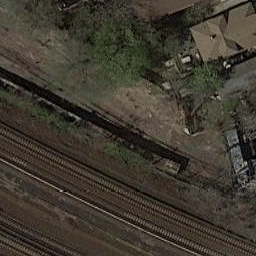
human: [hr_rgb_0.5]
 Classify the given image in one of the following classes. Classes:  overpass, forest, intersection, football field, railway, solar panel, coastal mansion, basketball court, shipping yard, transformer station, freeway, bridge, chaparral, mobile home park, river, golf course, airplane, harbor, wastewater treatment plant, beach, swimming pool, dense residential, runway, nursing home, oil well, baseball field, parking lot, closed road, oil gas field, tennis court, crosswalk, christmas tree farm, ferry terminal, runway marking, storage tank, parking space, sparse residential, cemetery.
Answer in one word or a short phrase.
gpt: railway